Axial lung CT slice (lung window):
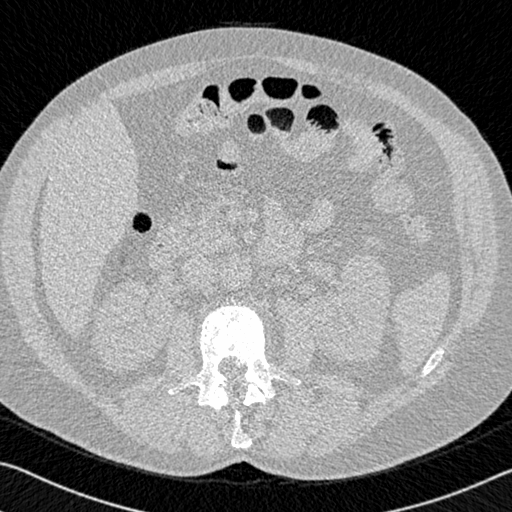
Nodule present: no